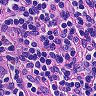
Metastatic tissue present: no